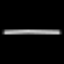
Label: line